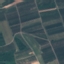
Label: PermanentCrop